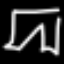
Label: pants